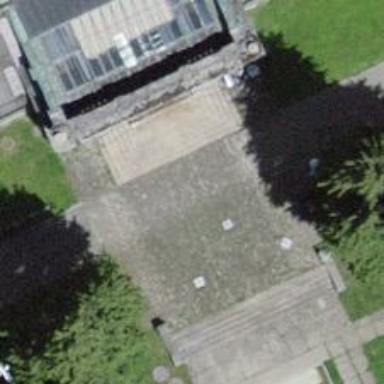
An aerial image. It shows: Set of steps made of paving stones.